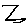
Label: zigzag